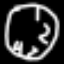
Label: clock